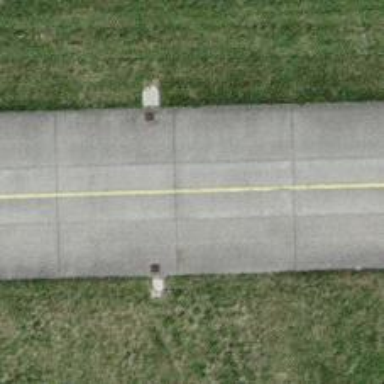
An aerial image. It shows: View of taxiway at the airport.